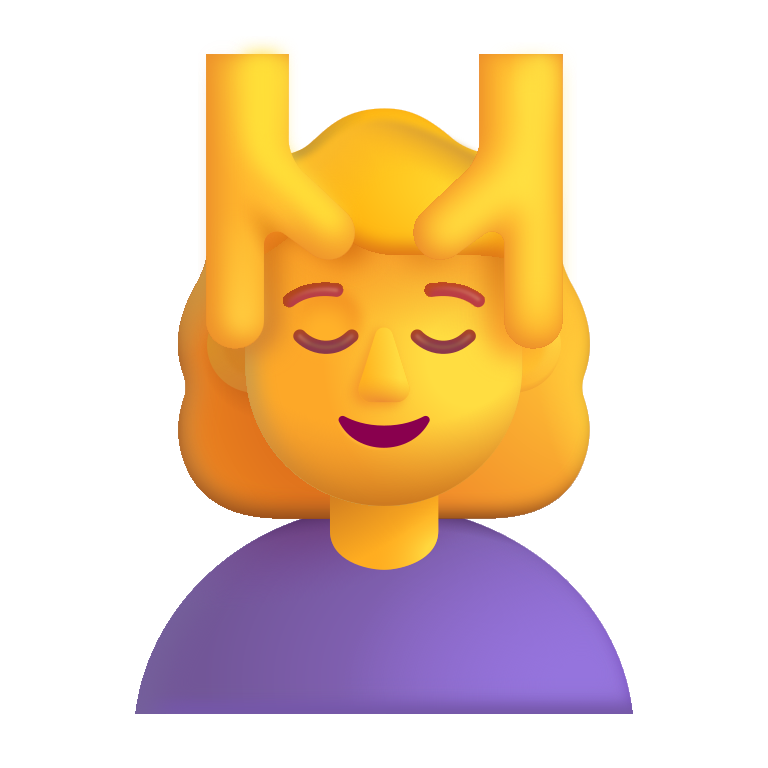
woman getting massage color default